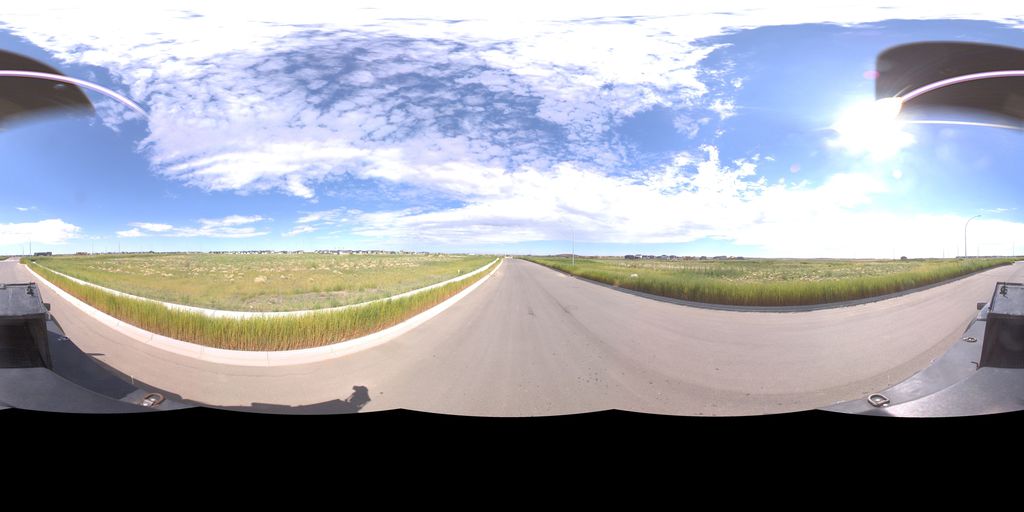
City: saskatoon